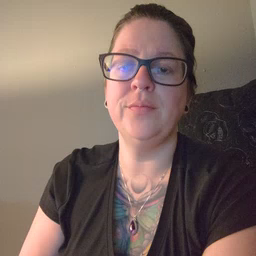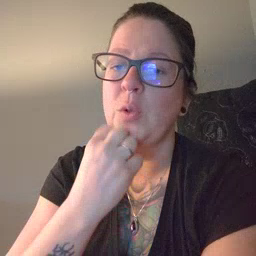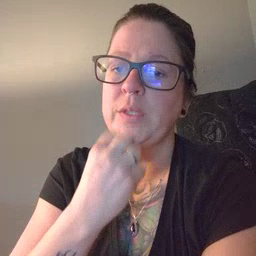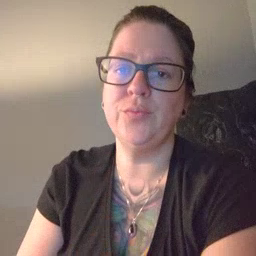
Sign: underwear